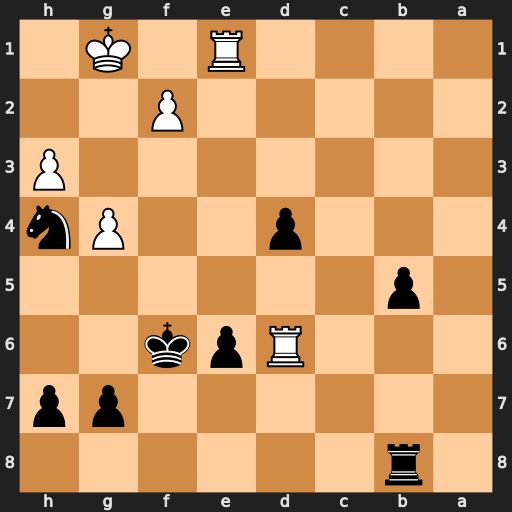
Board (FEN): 1r6/6pp/3Rpk2/1p6/3p2Pn/7P/5P2/4R1K1
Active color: b
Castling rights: -
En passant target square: -
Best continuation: Nf3+ Kf1 Nxe1